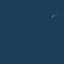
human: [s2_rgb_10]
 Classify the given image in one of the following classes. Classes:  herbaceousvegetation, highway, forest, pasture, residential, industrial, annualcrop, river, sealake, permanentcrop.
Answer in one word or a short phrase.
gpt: SeaLake